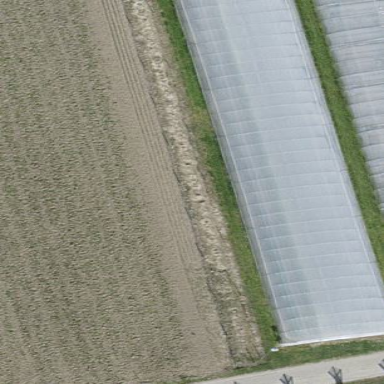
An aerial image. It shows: Greenhouse.